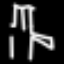
Label: chair